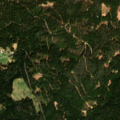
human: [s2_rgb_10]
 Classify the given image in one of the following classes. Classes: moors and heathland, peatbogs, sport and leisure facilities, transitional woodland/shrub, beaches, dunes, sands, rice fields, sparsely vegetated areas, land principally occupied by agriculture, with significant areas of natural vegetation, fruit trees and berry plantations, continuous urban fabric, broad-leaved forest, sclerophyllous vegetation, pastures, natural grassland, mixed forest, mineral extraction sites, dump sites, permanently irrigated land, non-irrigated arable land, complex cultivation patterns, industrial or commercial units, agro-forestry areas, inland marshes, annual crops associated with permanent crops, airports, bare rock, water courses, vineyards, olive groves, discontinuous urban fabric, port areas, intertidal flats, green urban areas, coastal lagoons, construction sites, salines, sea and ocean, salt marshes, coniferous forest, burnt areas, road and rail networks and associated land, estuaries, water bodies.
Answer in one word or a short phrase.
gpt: coniferous forest, mixed forest